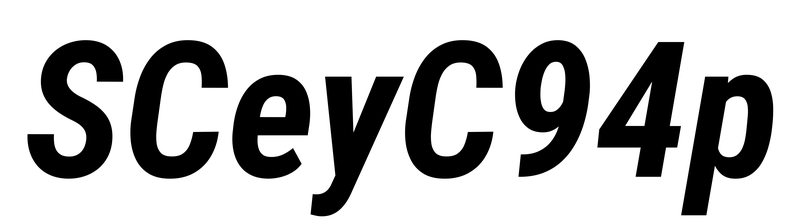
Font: Roboto-Italic_Condensed_Bold_Italic